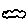
Label: cloud